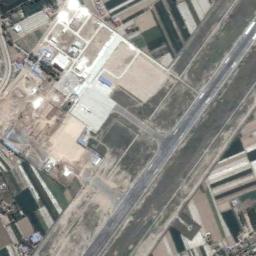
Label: airport